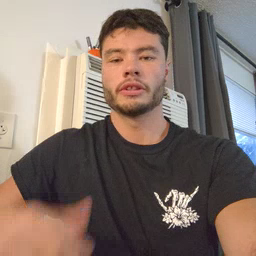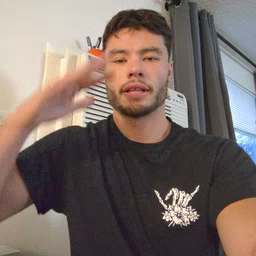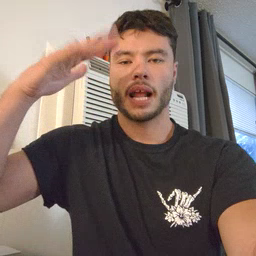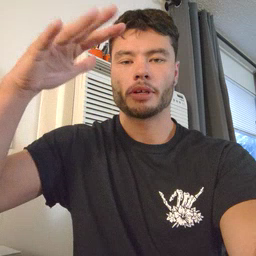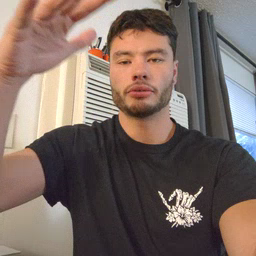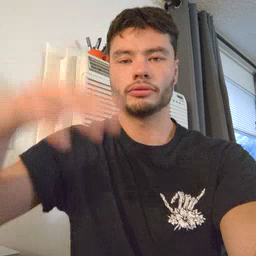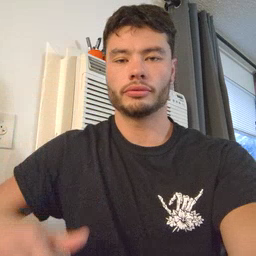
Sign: helicopter